Question: I want to construct a keyword tree using perl programming. Here is the example, the keyword tree looks like this for the keywords "Apple,Apropos,Banana,Bandana,Orange".

This is the first time I am working on trees using perl. Moreover, I could not find enough information when I search for keyword trees in perl. I am not expecting the complete code. Just tell the starting point for doing the task. This would help me a lot.
Thanks in advance.
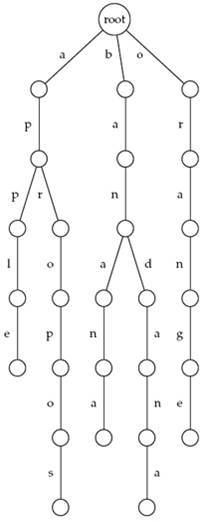
Answer: This data structure is commonly known as a trie, and looking for that yields <URL>. Maybe take a look at the source if you're looking for ideas for implementing one of your own.